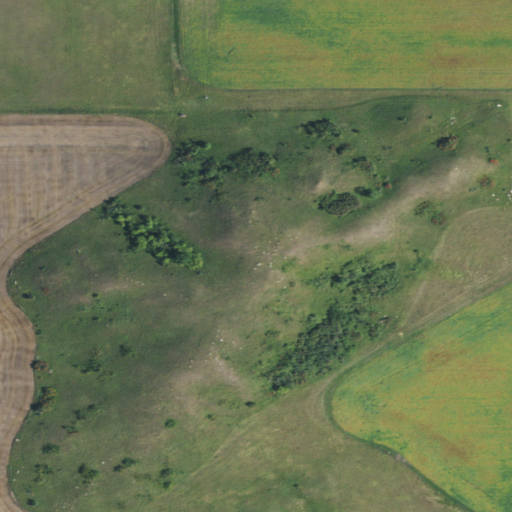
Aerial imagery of mountain in North Dakota named Lookout Mountain containing pasture, cultivated crops, and grassland